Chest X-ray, AP view. Patient: 35 years old, sex F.
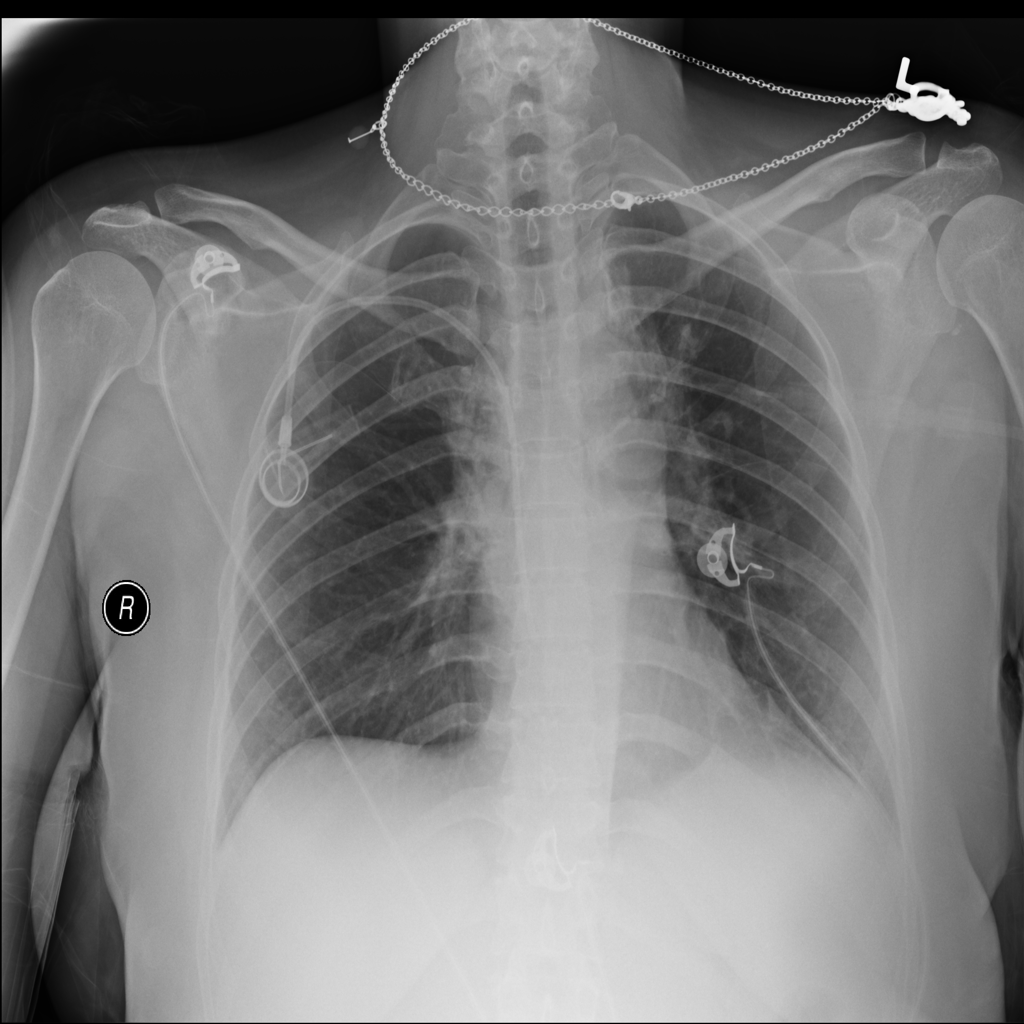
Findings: Infiltration